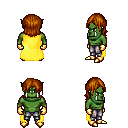
a pixel art fantasy rpg character, male body template, orc, green skin, yellow cape, metal pants, brunette long bangs hairstyle, gold gloves, gold boots, four views (front, back, left, right), 2x2 character sprite sheet, small pixel art, hard edges, no anti-aliasing